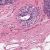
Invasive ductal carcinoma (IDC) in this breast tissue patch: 0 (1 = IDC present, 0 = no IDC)